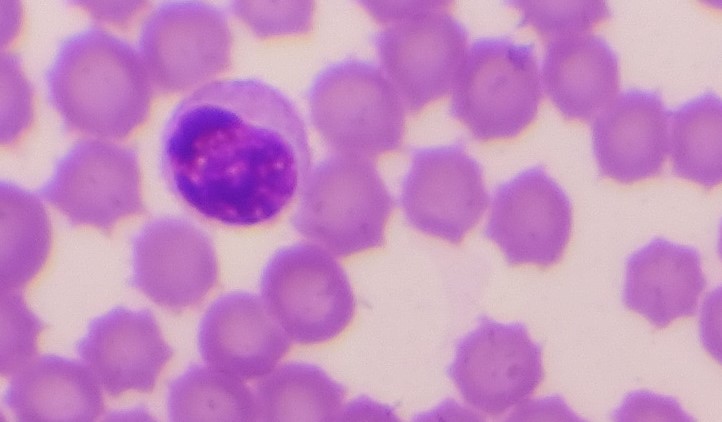
White blood cell type: Lymphocyte